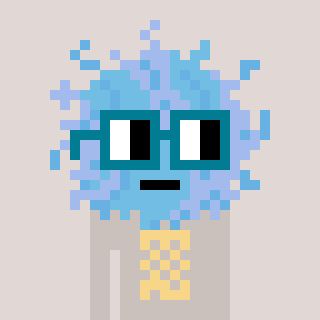
a pixel art character with square dark green glasses, a lint-shaped head and a foggrey-colored body on a warm background